Question: I'm having trouble getting this function work. This is my database design
I'm working in an application wherein when a user deletes a parent category, all the subcategory would also be deleted, and so on and so fort..
For example:
When the user clicks on the "Test1" category in my application, the "Test1.1" and "Test1.1.1" would be deleted since it is under the "Test1" category.

This is my database design(above).
This is the code that I wrote:
'''
function DeleteProjectPhotos( $cat_id ) {
$sql = "SELECT * FROM project_category WHERE category_id = '$cat_id'";
$query = mysql_query( $sql ) or die( mysql_error() );
if( mysql_num_rows( $query ) > 0 ) {
$sql = "SELECT * FROM project_category WHERE parent_id = '$cat_id'";
$query = mysql_query( $sql ) or die( mysql_error() );
if( mysql_num_rows( $query ) > 0 ) {
while( $row = mysql_fetch_assoc( $query ) ) {
$this->DeleteProjectPhotos( $row['category_id'] );
}
} else {
$sql = "DELETE FROM project_category WHERE category_id = '$cat_id'";
$query = mysql_query( $sql ) or die( mysql_error() );
}
}
}
'''
But I think the whole logic here is wrong because when I try to delete the category_id 33, everything won't be deleted. Kindly teach me how to do this one.
Your help would be greatly appreciated and rewarded!
Thanks! :)
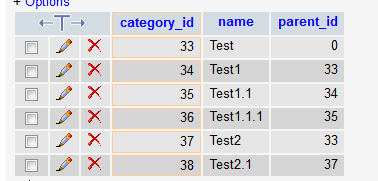
Answer: '''
<?php
$catID = $_GET['catID'];
deleteCategory($catID);
function connect(){
$host = 'localhost';
$dbName = 'sony';
$userName = 'root';
$password = '';
$conn = new PDO("mysql:host=$host;dbname=$dbName",$userName,$password);
$conn->setAttribute(PDO::ATTR_ERRMODE,PDO::ERRMODE_EXCEPTION);
return $conn;
}
$stmt = '';
function deleteCategory($catID){
$conn = connect();
$tableName = 'childparent';
$sql = "select catID from $tableName where parentID = :catID";
global $stmt;
$stmt = $conn->prepare($sql);
$idsToDelete = getChilds($catID);
$idsToDelete[] = $catID;
//print_r($idsToDelete);
$delExp = '';
foreach($idsToDelete as $id)
$delExp .= " catID=$id or";
$delExp = preg_replace('/or$/','',$delExp);
if($delExp != ''){
$delSql = "delete from $tableName where $delExp";
//echo $delSql;
$delStmt = $conn->prepare($delSql);
$delStmt->execute();
}
}
$collectedIDs = array();
function getChilds($catID){
global $stmt,$collectedIDs;
$stmt->bindValue(':catID',$catID);
$stmt->execute();
$childCatIDs = array();
while($row = $stmt->fetch(pdo::FETCH_ASSOC)){
$childCatIDs[] = $row['catID'];
$collectedIDs[] = $row['catID'];
}
//print_r($childCatIDs);
//die();
if(!empty($childCatIDs)){
foreach($childCatIDs as $cid)
getChilds($cid);
}
return $collectedIDs;
}
?>
'''